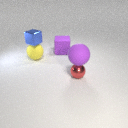
large purple rubber cube to the left of small red metal sphere